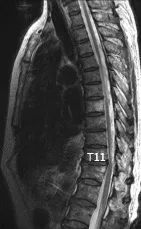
A; Sagittal MRI on postoperative day 93 demonstrated that the hyperintense region was localized to T11.
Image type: radiology (mri)